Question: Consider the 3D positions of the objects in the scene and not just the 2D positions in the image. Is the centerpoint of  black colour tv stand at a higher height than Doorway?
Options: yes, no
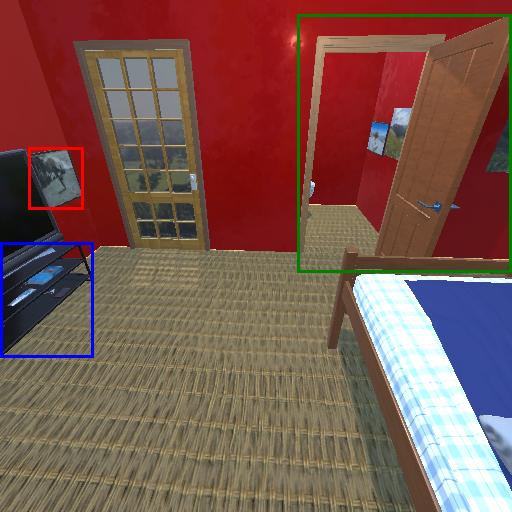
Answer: yes